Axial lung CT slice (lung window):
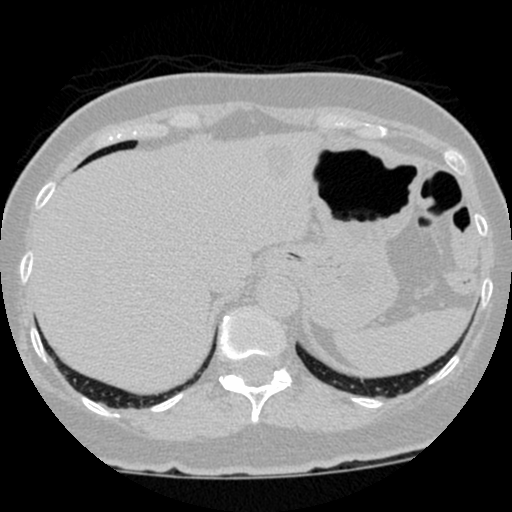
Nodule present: no